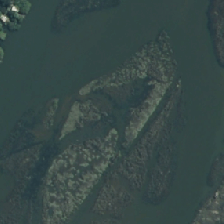
Land cover: herbaceous_freshwater_vege